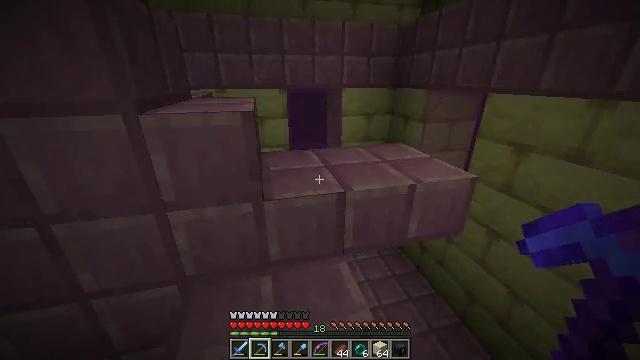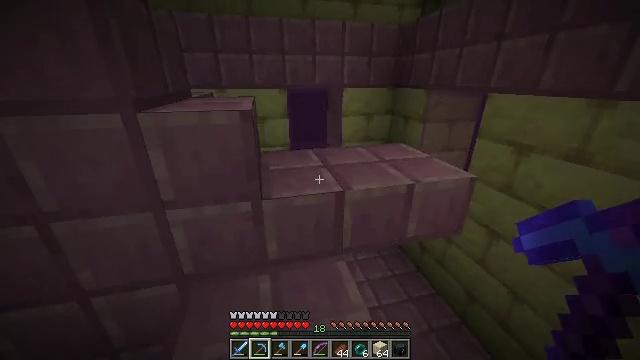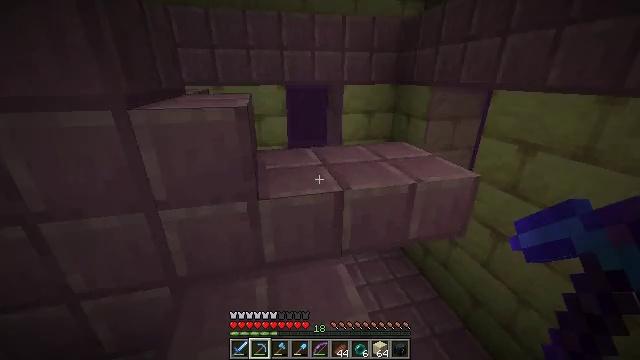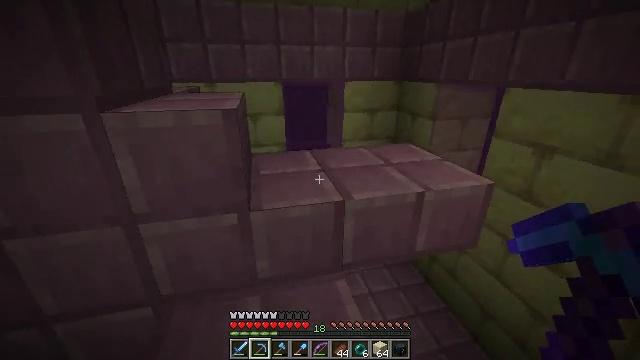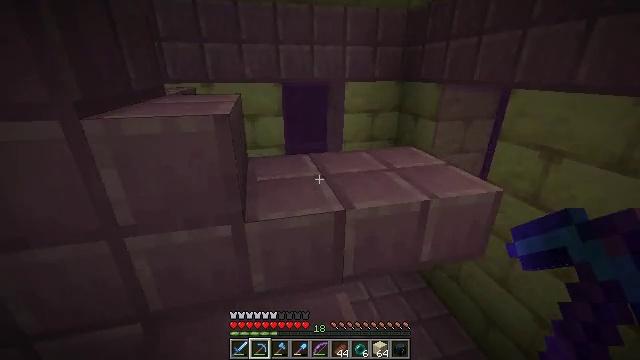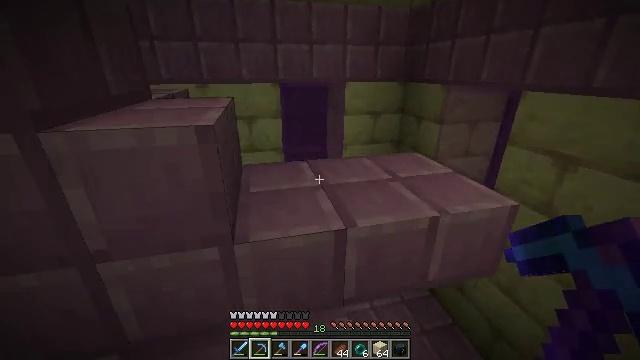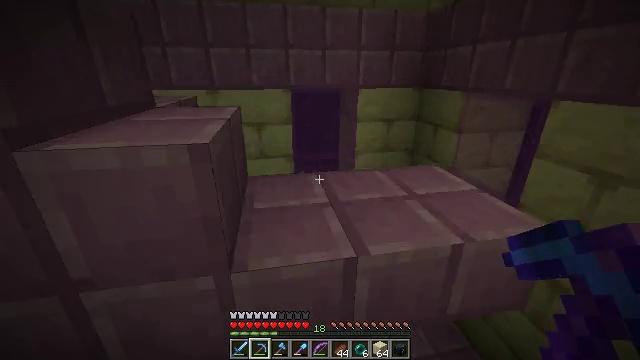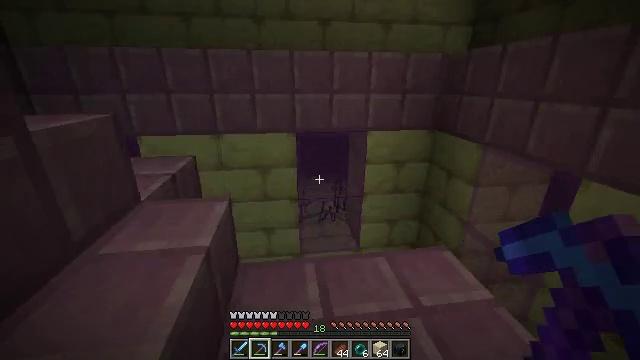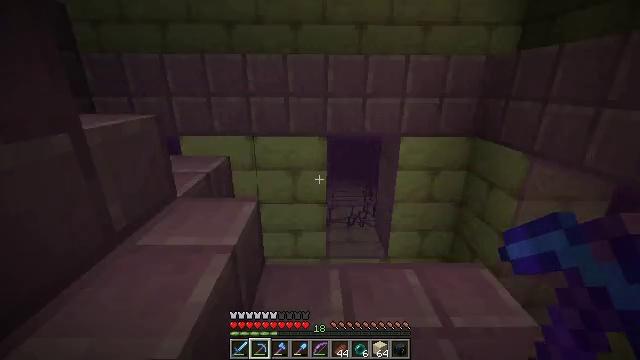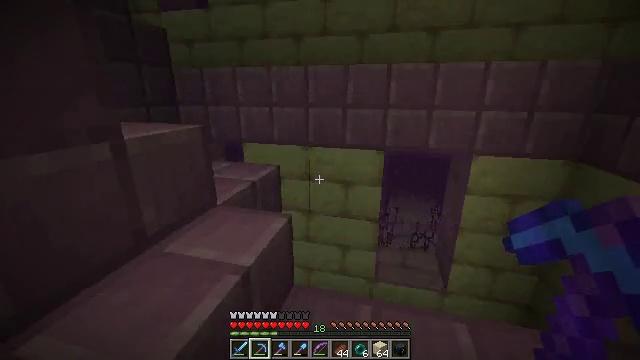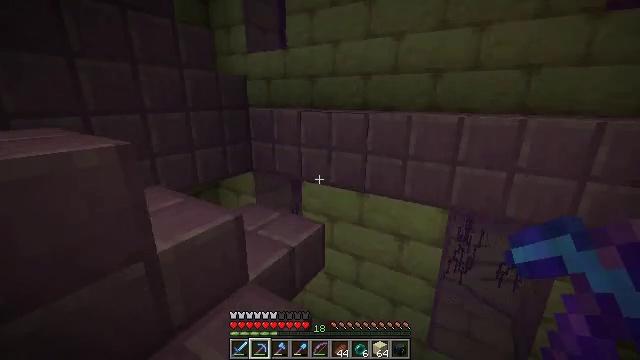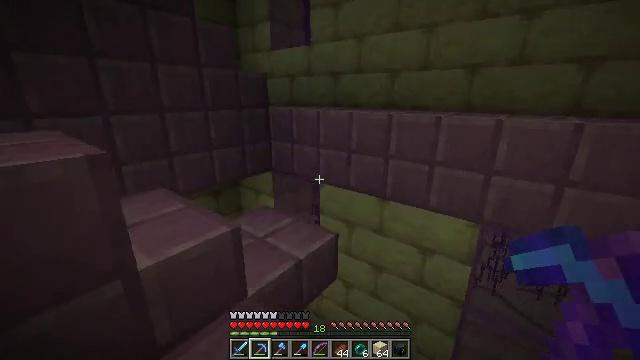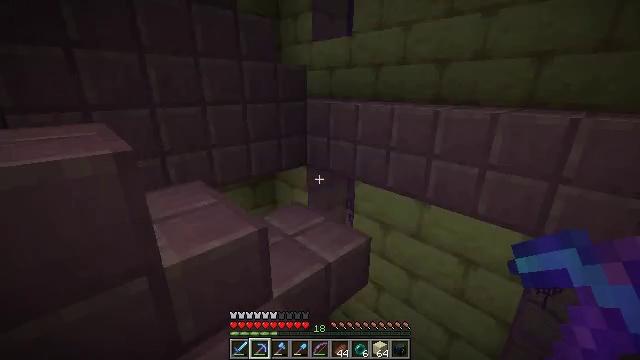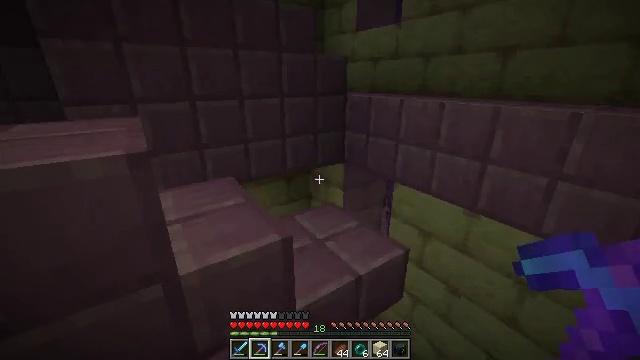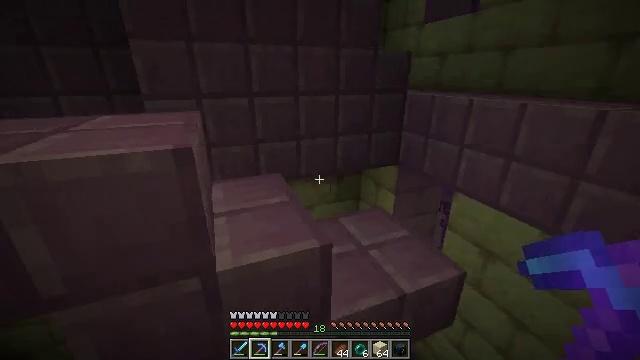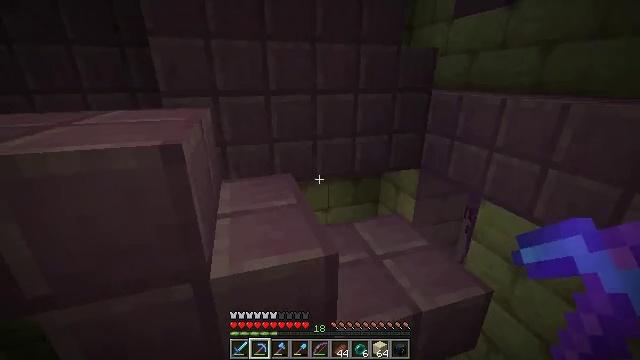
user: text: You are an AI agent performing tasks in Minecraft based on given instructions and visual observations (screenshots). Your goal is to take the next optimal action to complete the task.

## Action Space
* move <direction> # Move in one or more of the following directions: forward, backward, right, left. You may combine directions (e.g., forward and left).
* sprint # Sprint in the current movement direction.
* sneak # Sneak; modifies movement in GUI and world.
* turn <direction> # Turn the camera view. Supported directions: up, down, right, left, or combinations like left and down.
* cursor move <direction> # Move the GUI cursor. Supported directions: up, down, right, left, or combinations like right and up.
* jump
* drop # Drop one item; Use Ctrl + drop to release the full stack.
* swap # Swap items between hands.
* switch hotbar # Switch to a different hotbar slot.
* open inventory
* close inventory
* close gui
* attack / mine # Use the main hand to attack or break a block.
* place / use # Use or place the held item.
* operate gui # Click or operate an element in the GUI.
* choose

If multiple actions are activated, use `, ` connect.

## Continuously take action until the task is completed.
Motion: motion action
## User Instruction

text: Mine end stone bricks.
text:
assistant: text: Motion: no_op
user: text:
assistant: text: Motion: no_op
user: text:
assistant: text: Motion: move forward
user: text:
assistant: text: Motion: move forward
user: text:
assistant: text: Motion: move forward
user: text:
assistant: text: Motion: move forward, turn left
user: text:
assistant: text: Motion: move forward and move right, turn left and up
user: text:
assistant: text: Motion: move forward and move right, turn left
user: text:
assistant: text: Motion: move forward and move right, turn left and up
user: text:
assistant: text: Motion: move forward and move right, turn left and up
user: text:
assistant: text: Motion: move forward, turn left
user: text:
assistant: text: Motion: move forward, turn left and down
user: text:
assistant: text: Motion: move forward, turn left and down
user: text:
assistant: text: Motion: turn left
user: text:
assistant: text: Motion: turn left
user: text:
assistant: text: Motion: no_op
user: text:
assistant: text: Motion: no_op
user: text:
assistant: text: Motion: move forward, turn left
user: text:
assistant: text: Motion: move forward, turn left
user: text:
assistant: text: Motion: move forward
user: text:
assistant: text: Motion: move forward, turn right and down
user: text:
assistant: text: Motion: move forward, turn right and down
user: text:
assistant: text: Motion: move forward, turn right and down
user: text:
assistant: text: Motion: move forward, turn right and down
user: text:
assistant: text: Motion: move forward, turn right and down
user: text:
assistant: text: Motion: move forward, turn right and down
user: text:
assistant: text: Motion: turn right and down
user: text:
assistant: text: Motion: turn right
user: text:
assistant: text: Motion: move right
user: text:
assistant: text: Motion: move back and move right